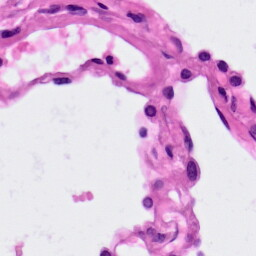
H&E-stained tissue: Lung